Question: I've been trying to understand how Push Notifications work for Progressive Web Apps. One thing that I haven't seen clearly explained so far is the nature of the Push Server, as seen Here:
Precisely, I don't understand how the Push Server is chosen.
I've followed <URL>. The endpoint URL is generated by the Service Worker, but the Push Server isn't specified anywhere as far as I can tell.
So is it just specific to each web browser? Is it possible to make my own Push Server, or do I have to use one provided by Google?
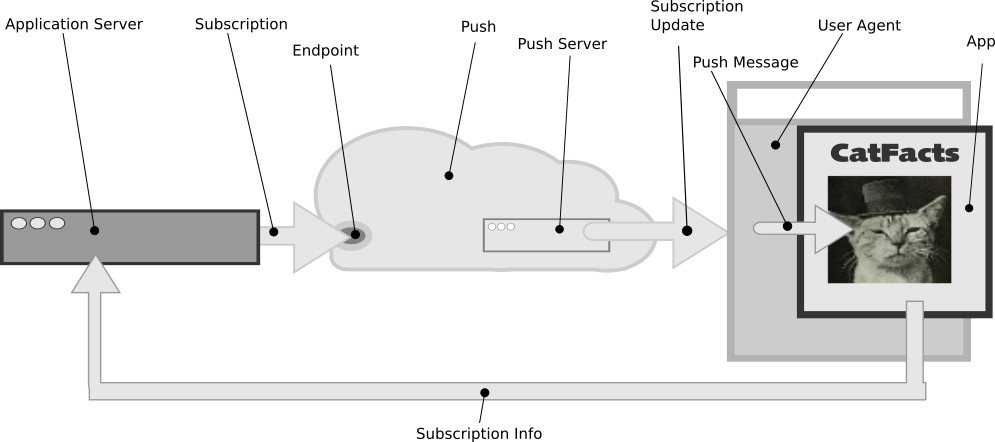
Answer: To answer my own question now that I understand this whole thing better :
The Push Server is imposed by the browser. It is a service provided by the editor of the browser (Google, Mozilla...), for the ease of the developer, but also as a mean to protect the users from spam. As such, it is not possible for a developer to use his own Push Server.